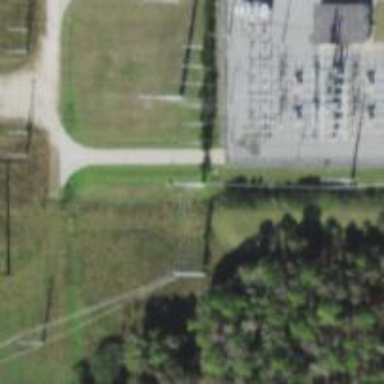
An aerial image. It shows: Power pole.